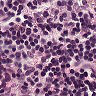
Metastatic tissue present: no